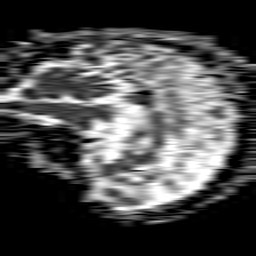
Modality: ADC
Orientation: sagittal
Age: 68
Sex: female
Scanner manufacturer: philips
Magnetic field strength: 1.5 T
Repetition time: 4.6 s
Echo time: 0.08528 s